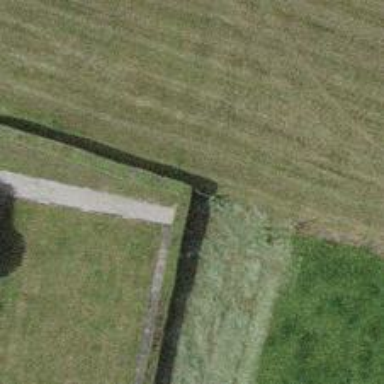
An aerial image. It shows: Hedge acting as barrier.